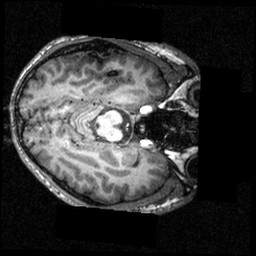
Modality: T1w
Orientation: axial
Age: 20
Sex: male
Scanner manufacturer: siemens
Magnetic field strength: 3.951 T
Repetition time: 1.5 s
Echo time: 0.00335 s